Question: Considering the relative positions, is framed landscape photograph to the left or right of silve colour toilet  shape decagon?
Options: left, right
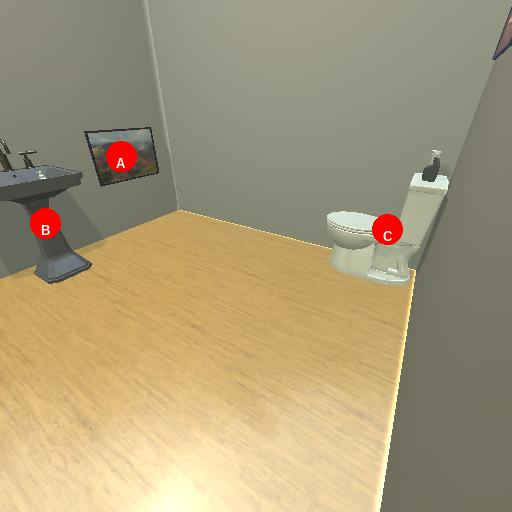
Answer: left